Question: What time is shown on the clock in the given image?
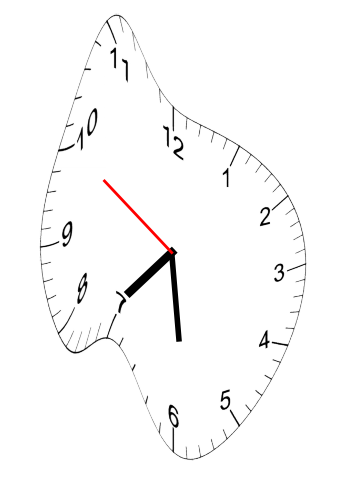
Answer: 07:28:50